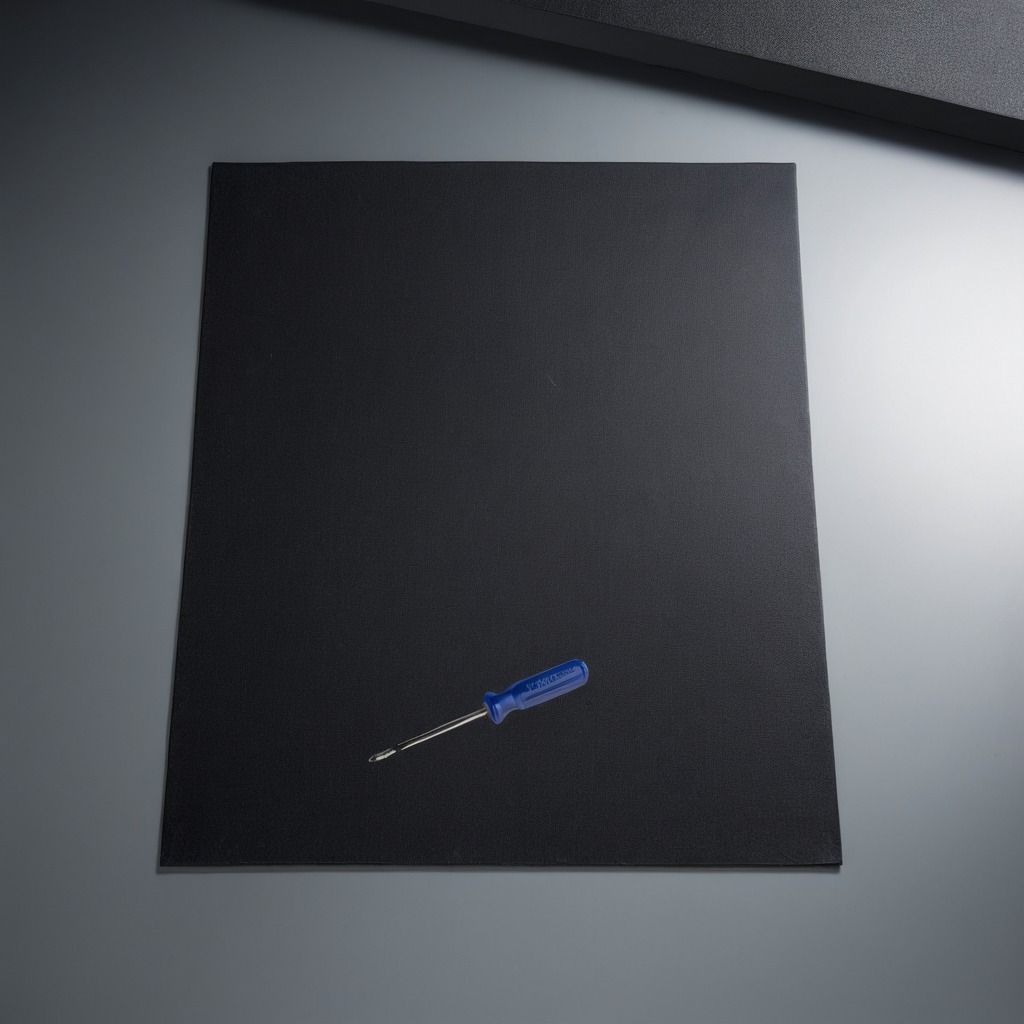
A screwdriver lies on a clean granite tabletop covered with a black rubber mat inside a workshop under bright overhead lighting crisp shadows high clarity worn but beneath the mat